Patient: sex F, age 82
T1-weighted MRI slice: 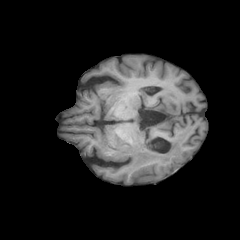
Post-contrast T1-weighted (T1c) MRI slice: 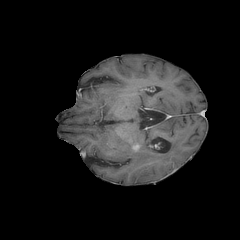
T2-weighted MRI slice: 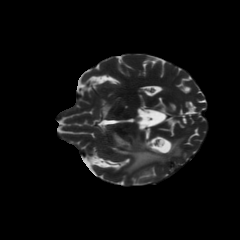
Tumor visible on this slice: yes
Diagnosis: Glioblastoma, IDH-wildtype
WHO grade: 4